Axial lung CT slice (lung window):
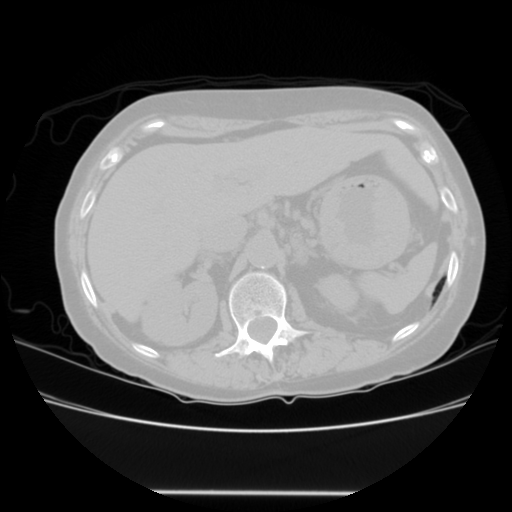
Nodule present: no